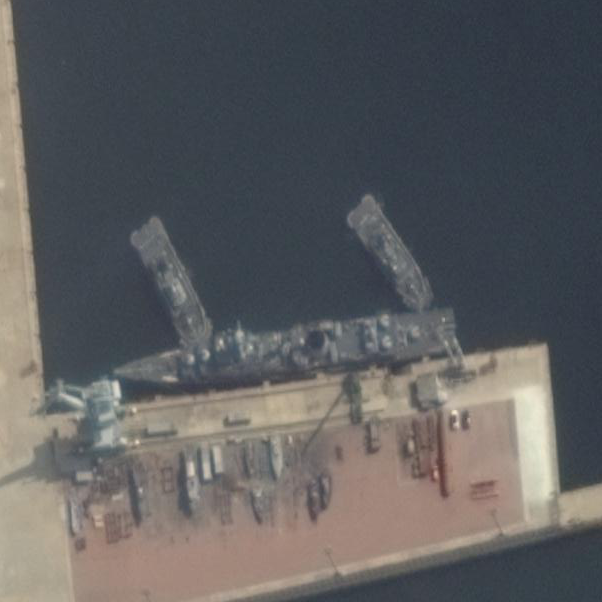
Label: cruiser